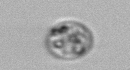
Label: Amoeba